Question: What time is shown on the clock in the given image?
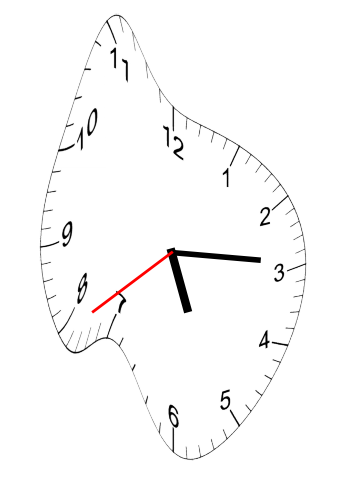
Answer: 05:14:39